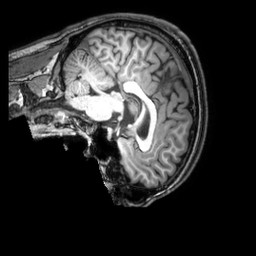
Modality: T1w
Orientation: sagittal
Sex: male
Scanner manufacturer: philips
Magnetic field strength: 3 T
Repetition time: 0.00832 s
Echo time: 0.00382 s